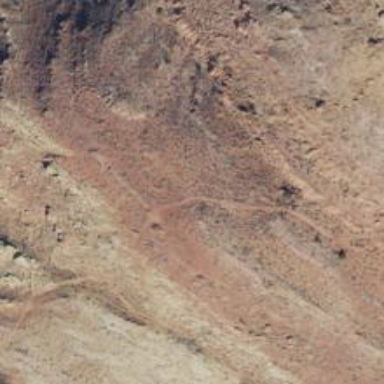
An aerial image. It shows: Singletrack path.